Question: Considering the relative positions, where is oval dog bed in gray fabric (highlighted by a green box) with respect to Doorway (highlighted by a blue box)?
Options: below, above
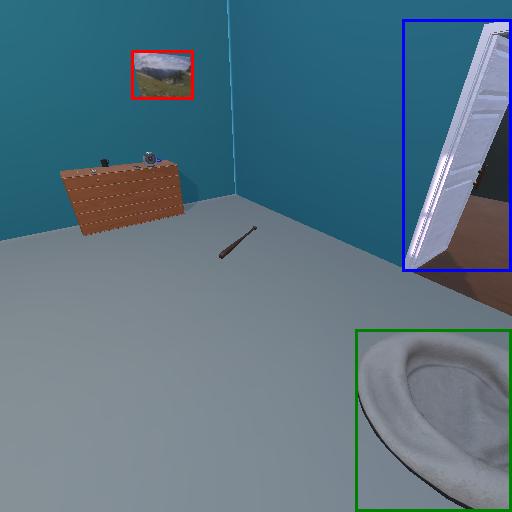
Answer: below